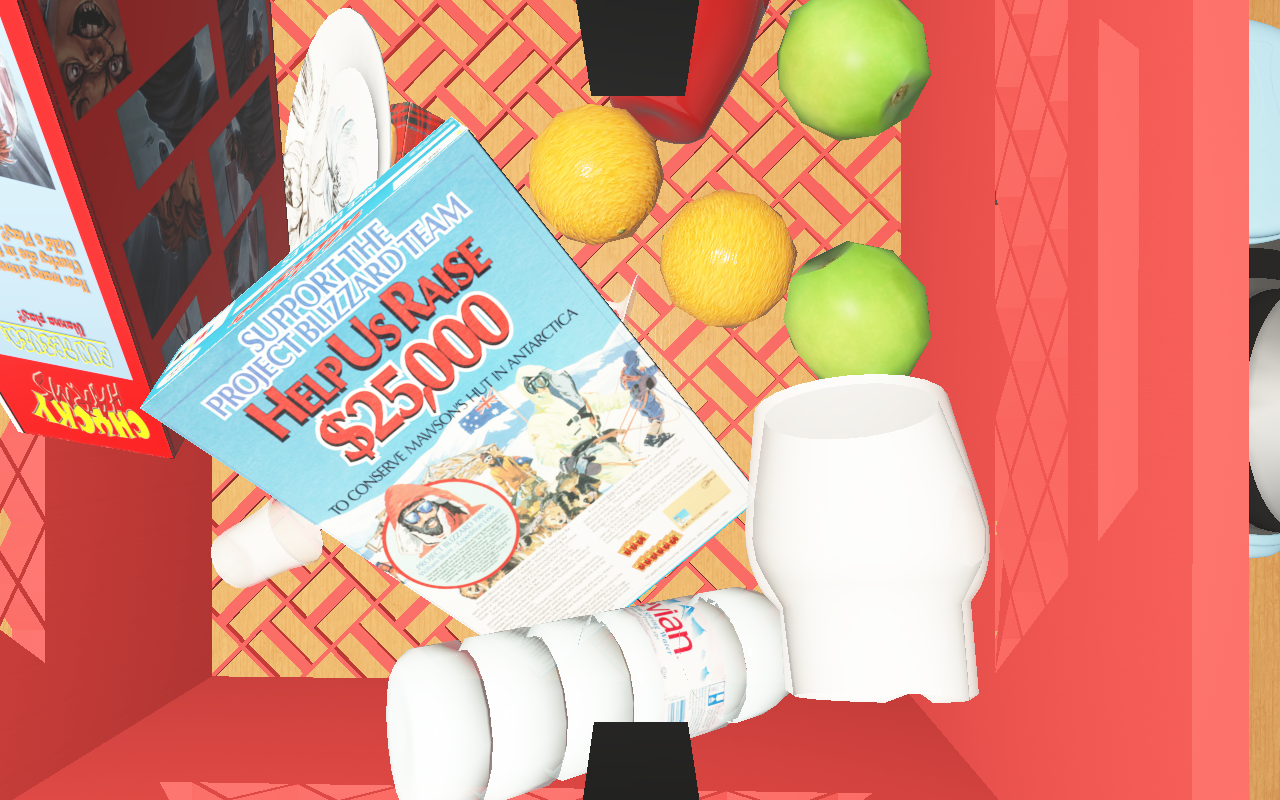
Objects in the scene:
water bottle
apple
orange
plate
glass
wineglass
jam jar
cereal box
biscuit box